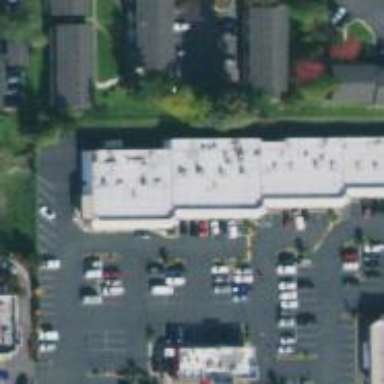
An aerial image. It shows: Fitness center located in leisure land.